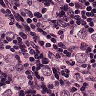
Metastatic tissue present: yes